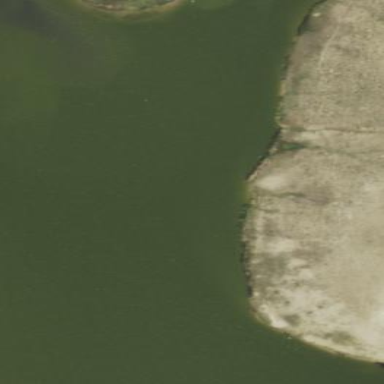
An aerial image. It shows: Reservoir of natural water.